The plot is a Hilbert-envelope spectrum of a rotating bearing's acceleration signal, annotated with the bearing's characteristic defect frequencies. Classify the bearing condition as one of: normal, inner_race, outer_race, ball.
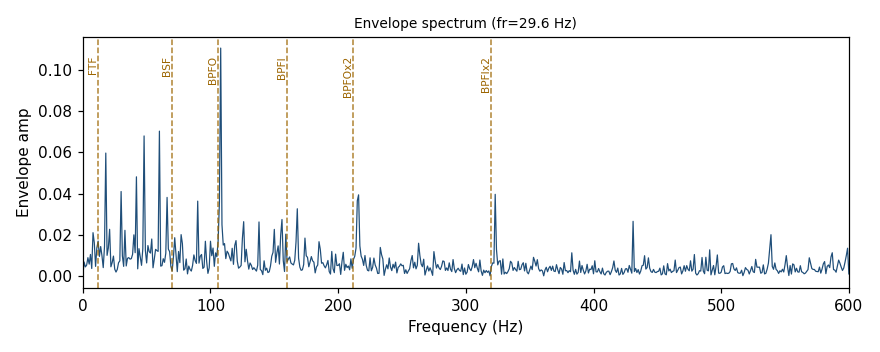
Answer: outer_race